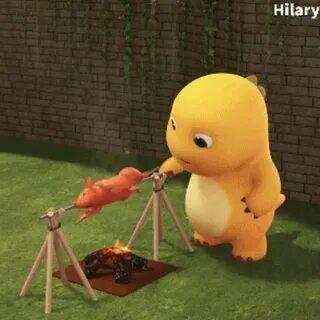
Label: nailong